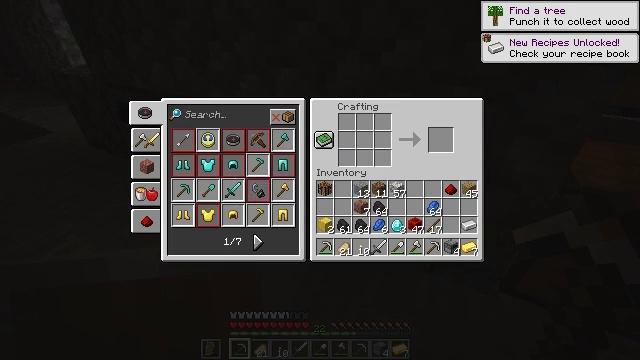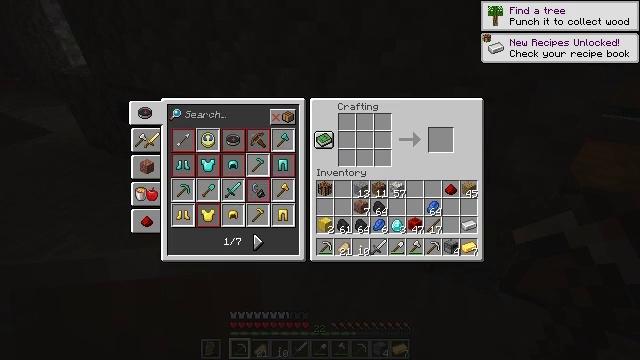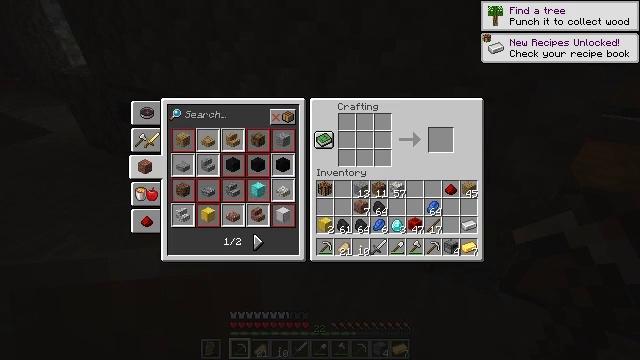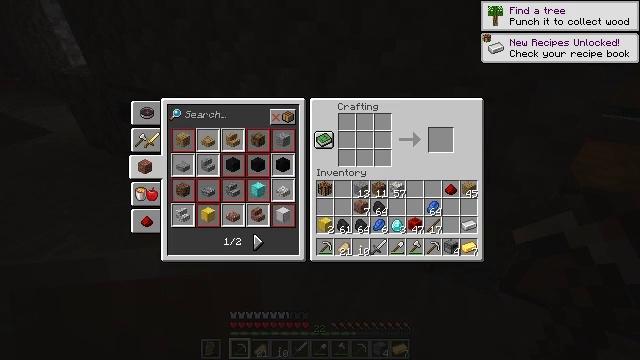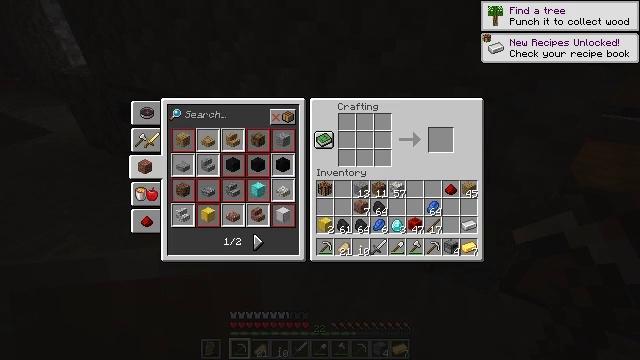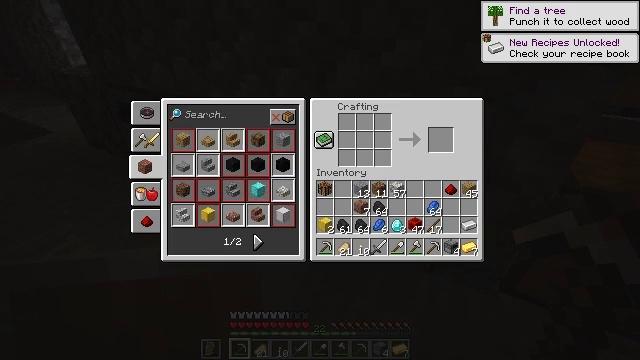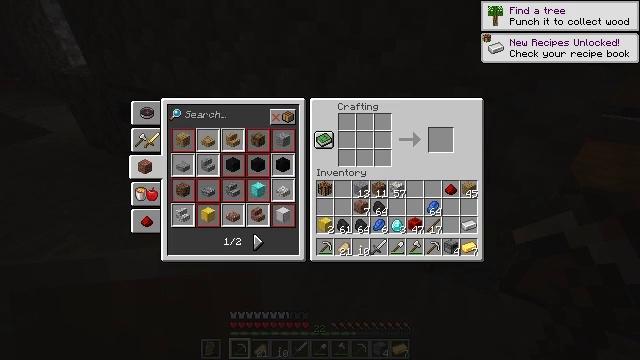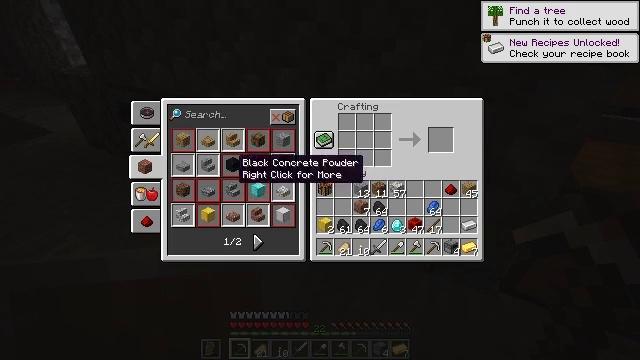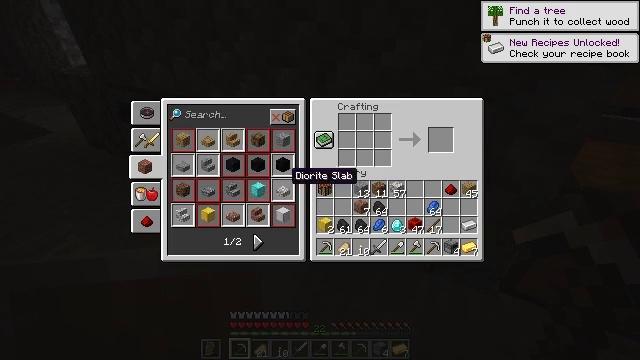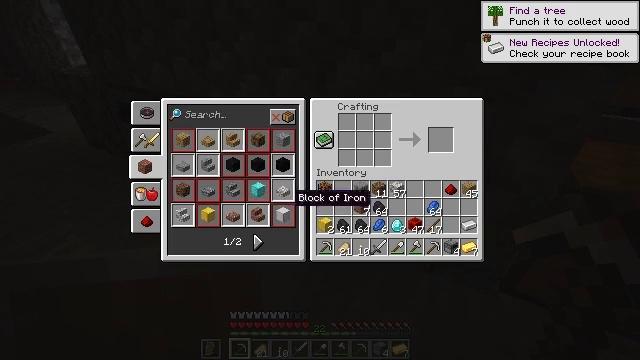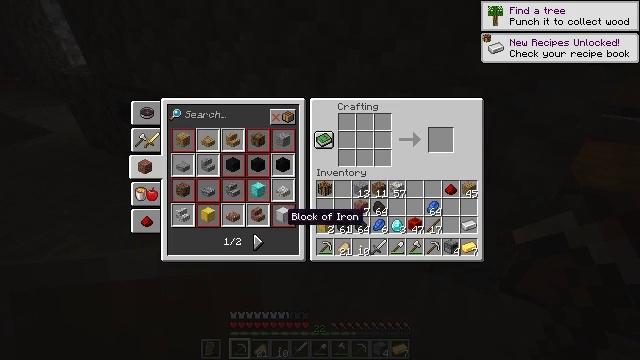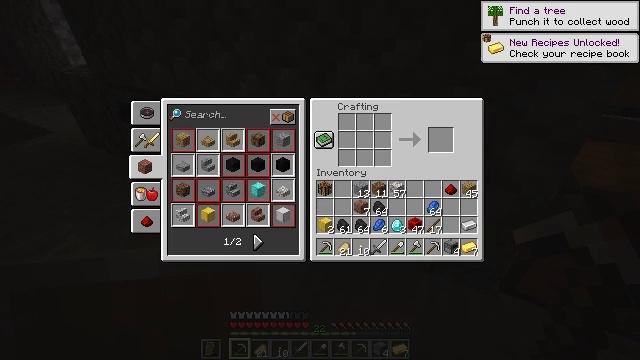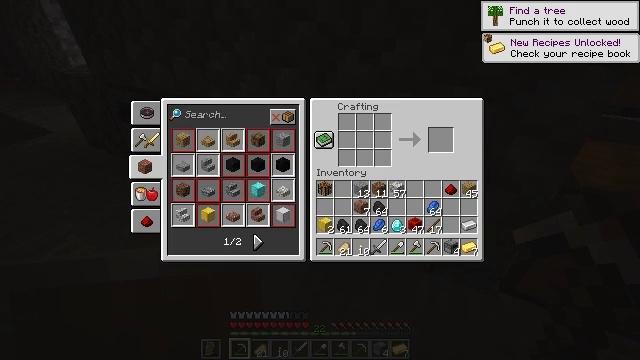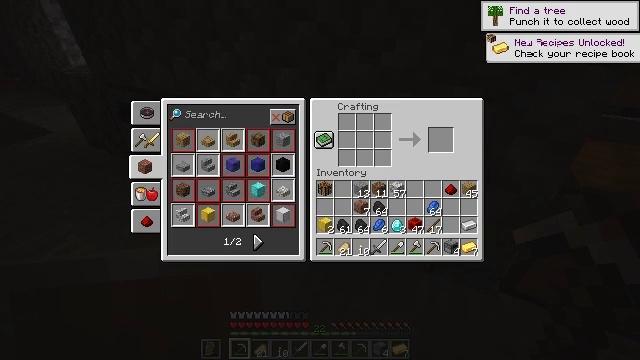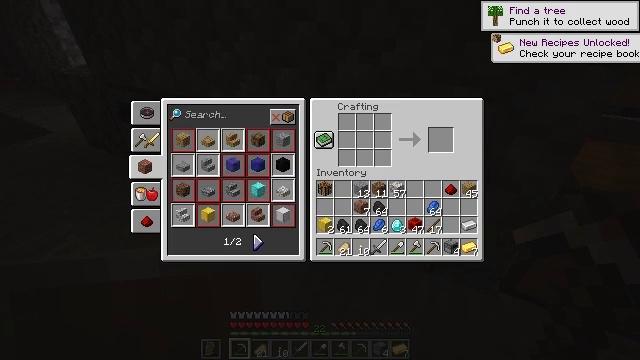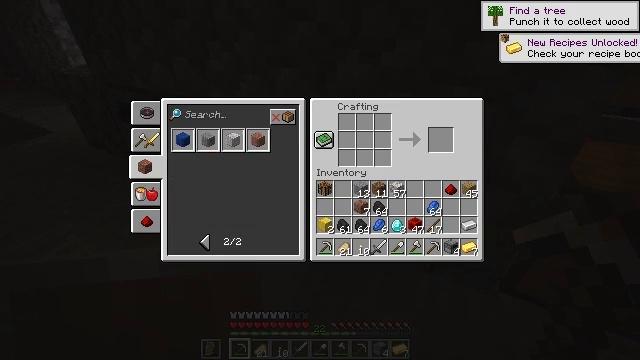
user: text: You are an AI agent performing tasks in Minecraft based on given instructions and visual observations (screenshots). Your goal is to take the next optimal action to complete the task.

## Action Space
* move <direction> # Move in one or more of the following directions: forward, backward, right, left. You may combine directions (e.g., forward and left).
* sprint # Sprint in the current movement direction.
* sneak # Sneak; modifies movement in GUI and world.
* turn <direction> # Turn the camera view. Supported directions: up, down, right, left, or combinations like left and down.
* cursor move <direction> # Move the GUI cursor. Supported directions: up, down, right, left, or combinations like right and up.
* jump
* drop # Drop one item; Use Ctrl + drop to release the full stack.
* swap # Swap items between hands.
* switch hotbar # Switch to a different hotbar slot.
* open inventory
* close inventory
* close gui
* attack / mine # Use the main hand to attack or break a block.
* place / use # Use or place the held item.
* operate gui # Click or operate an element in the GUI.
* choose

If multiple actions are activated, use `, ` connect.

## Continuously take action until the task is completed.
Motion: motion action
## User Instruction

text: Make a lapis block by arranging lapis lazuli in the grid.
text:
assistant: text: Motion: cursor move up
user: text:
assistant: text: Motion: operate gui
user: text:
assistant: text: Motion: operate gui
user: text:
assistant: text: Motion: operate gui
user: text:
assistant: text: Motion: no_op
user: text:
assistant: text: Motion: cursor move right
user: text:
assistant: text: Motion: cursor move right
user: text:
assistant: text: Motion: cursor move right and down
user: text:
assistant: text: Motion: cursor move down
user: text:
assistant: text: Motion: cursor move left and down
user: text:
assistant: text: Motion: cursor move left and down
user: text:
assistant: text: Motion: no_op
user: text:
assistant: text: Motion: no_op
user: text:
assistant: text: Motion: no_op
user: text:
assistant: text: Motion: operate gui
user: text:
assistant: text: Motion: operate gui
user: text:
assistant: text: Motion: operate gui
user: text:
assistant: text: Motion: operate gui
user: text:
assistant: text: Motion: no_op
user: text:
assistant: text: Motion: no_op
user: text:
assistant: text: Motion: no_op
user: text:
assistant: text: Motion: no_op
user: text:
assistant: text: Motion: cursor move left and up
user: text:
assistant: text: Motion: cursor move left and up
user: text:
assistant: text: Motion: cursor move left and up
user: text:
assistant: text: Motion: cursor move left
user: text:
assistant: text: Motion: sneak, cursor move left
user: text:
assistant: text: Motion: sneak
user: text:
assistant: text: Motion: sneak
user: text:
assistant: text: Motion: sneak, operate gui